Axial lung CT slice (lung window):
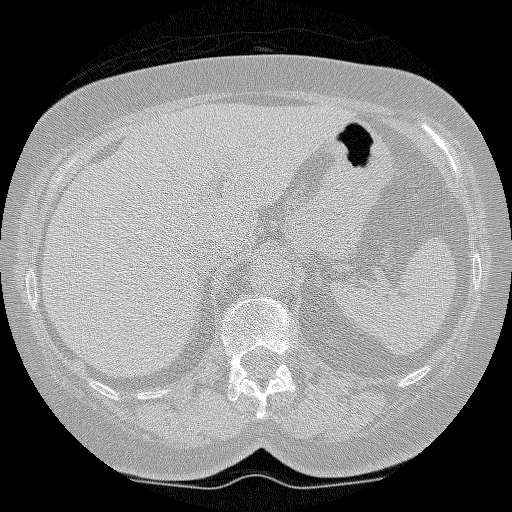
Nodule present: no